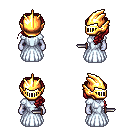
a pixel art fantasy rpg character, female body template, dark elf, purple skin, underdress, magenta pants, brunette princess hairstyle, gold helm, dagger, four views (front, back, left, right), 2x2 character sprite sheet, small pixel art, hard edges, no anti-aliasing